Question: This is probably best explained with a visual.
As shown below, I have two '<input>' elements for the user to enter dates.

Is there a CSS or HTML attribute that will allow me to center the contents (in my case, the dates) horizontally in the displayed input areas instead of left-aligning them?
Note: I am not trying to align the controls themselves, just what is inside them.
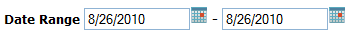
Answer: '''
<input type="text" style="text-align:center;" />
'''